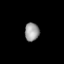
Tissue: lung
Cell type: Epithelial cells
Senescence score: 0.6012
Nuclear area (px): 256
Mean DAPI intensity: 155.645